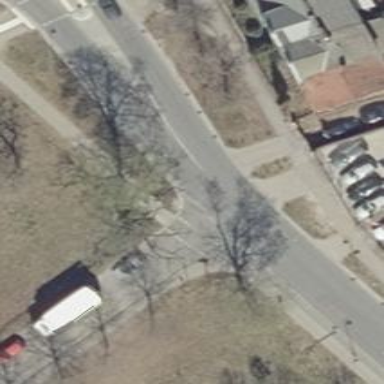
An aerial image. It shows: Residential road with asphalt surface. Sidewalk is present on the left side.